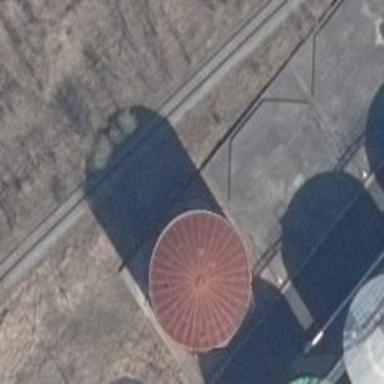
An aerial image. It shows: Building with dome-shaped roof.